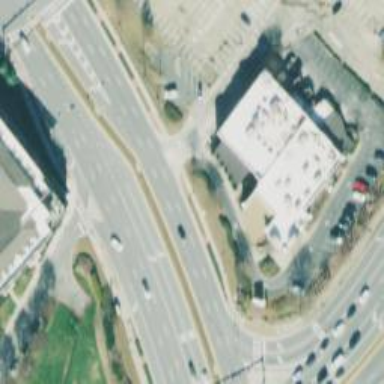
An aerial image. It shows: Marked crossing on the road.